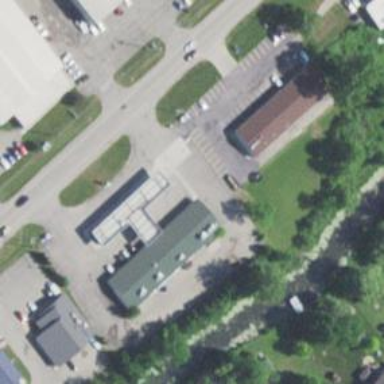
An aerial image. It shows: Convenience shop.